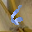
Label: 6